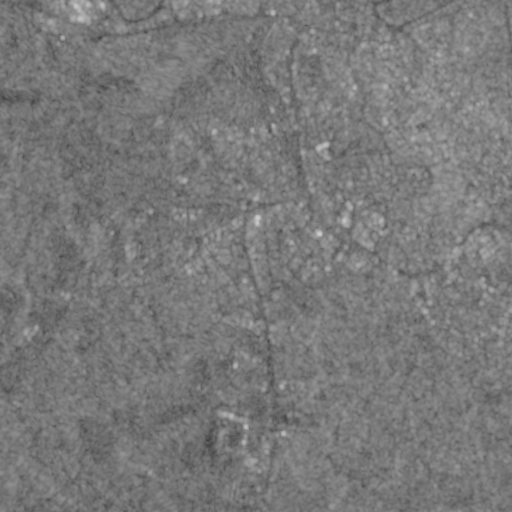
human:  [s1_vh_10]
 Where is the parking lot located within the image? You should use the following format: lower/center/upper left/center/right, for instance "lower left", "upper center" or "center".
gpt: The parking lot is located in the upper right of the image.
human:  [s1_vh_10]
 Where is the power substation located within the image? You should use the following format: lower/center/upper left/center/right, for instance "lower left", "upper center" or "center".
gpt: The power substation is located in the center of the image.
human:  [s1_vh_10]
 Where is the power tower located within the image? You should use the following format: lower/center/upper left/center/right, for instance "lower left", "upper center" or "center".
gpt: The power tower is located in the upper left of the image.
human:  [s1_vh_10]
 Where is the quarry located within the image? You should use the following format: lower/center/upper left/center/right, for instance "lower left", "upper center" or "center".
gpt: The quarry is located in the upper left of the image.
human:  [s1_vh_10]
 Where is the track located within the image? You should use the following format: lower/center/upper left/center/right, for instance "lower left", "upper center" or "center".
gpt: There is no track in the image.

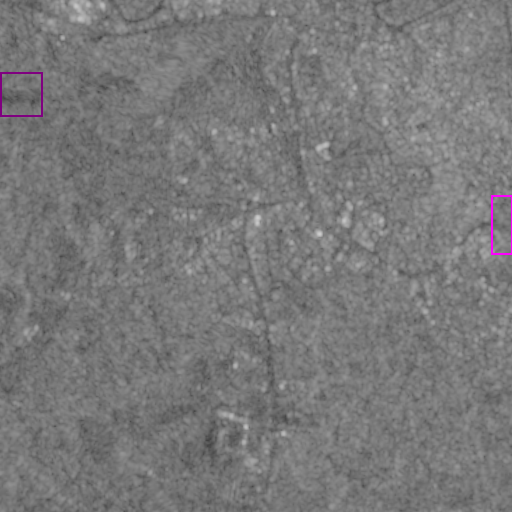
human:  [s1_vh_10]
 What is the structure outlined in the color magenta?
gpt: The structure outlined in magenta is a park.
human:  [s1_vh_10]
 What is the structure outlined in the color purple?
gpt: The structure outlined in purple is a quarry.
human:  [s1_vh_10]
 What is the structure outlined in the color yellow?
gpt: There is no yellow outline.